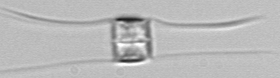
Label: Chaetoceros_danicus